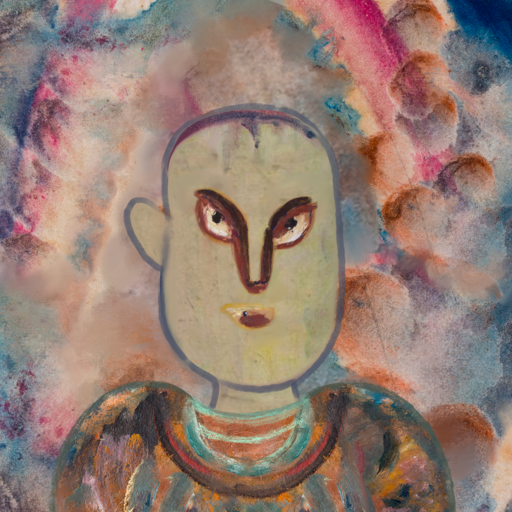
Background: Rupkatha, Head And Neck Front: Hill_Girl, Face Front: After_Raid, Bust: Boggyland, Hair Front: Blank, Head Accessory: Blank, Second Necklace: Blank, Necklace: Blank, Baby: Blank